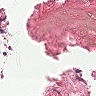
Metastatic tissue present: no